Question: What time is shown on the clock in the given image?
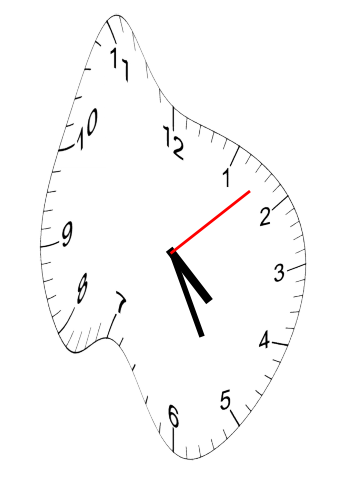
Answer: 04:25:08